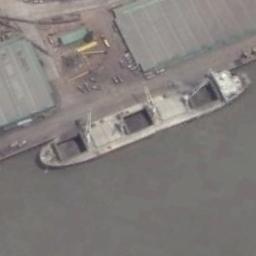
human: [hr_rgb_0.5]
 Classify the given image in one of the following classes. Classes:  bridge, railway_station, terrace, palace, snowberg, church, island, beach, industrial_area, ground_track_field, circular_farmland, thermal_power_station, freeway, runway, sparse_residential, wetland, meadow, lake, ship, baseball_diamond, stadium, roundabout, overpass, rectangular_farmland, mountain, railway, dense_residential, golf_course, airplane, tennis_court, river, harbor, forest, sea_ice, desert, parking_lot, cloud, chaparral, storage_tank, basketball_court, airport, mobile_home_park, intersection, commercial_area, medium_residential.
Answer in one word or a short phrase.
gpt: ship